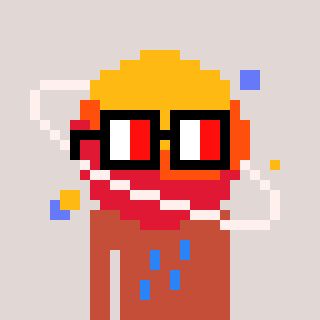
a pixel art character with square glasses with black frames and red eyes, a saturn-shaped head and a rust-colored body on a warm background